Question: i'm making an Jlist in Netbeans and i have written a code but the code dissapears not in my Jlist
'''
/** Creates new form Toetsenbordd */
public Toetsenbordd() {
initComponents();
initCustomComponents();
}
private void initCustomComponents(){
JList Lijstje;
JScrollPane Lijst;
String filename[]= {"Ard ","Astronauts",
"Behind the Scene Movie credits","DNA Research -- the Human Genome Project",
"Extract from The Adventures of Pinocchio","History of Photography",
"Hubble Space Telescope","Legends of Abraham Lincoln","Netiquette",
"Observations of the Father of Computing (1791 - 1871)","Rules of Baseball (from 1889)",
"Speeding up the strategy process","Stinging Insects","The Eight Tools for Creating New Values",
"The Life of Calamity Jane","The Little Match Girl (adapted)","The Tail of Peter Rabbit",
"Thoughts of Banjamin Franklin","What is the Cast","Yosemite National Park"
};
{
Lijstje = new JList(filename);
Lijstje.setFont(new Font("Arial",Font.PLAIN,15));
Lijst =new JScrollPane(Lijstje);
Lijst.setSize(410,200);
Lijst.setLocation(70,75);
Lijstje.setVisibleRowCount(6);
Lijstje.setSelectedIndex(0);
Lijstje.setSelectionMode(ListSelectionModel.SINGLE_SELECTION);
//seting the border for filescroll
Lijst.setBorder(BorderFactory.createTitledBorder("CHOOSE TEST"));
add(Lijst);
}
}
'''
It stands in the middle of my selfmade Jframe:

But i want it there where it says item 1,2,3
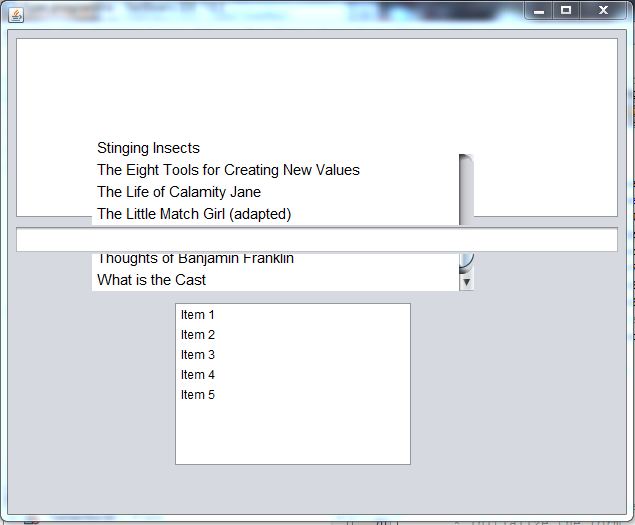
Answer: First of all please don't start your variable names with capital letters, this is against the <URL>.
'setLocation' in your code implies that you want your 'Lijst' to have an absolute position. This is only possible when you are not using a LayoutManager, refer to <URL>. To do that you need to set layout manager to 'null' explicitly because 'BorderLayout' is the default:
'''
setLayout(null)
'''
But it's not recommended to go with a 'null' layout manager, and you really should consider using the one from the <URL>